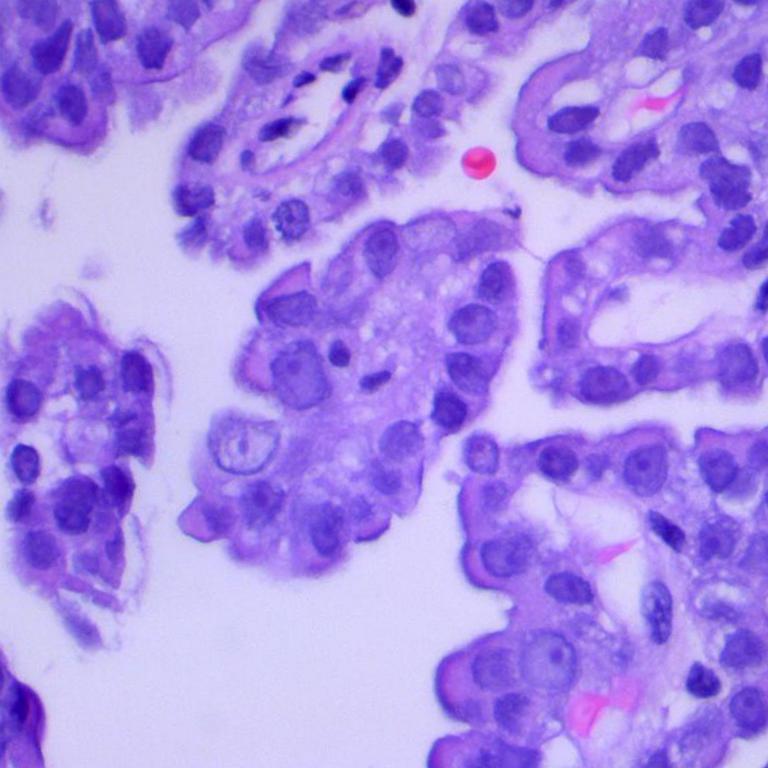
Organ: lung
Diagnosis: adenocarcinomas